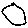
Label: circle